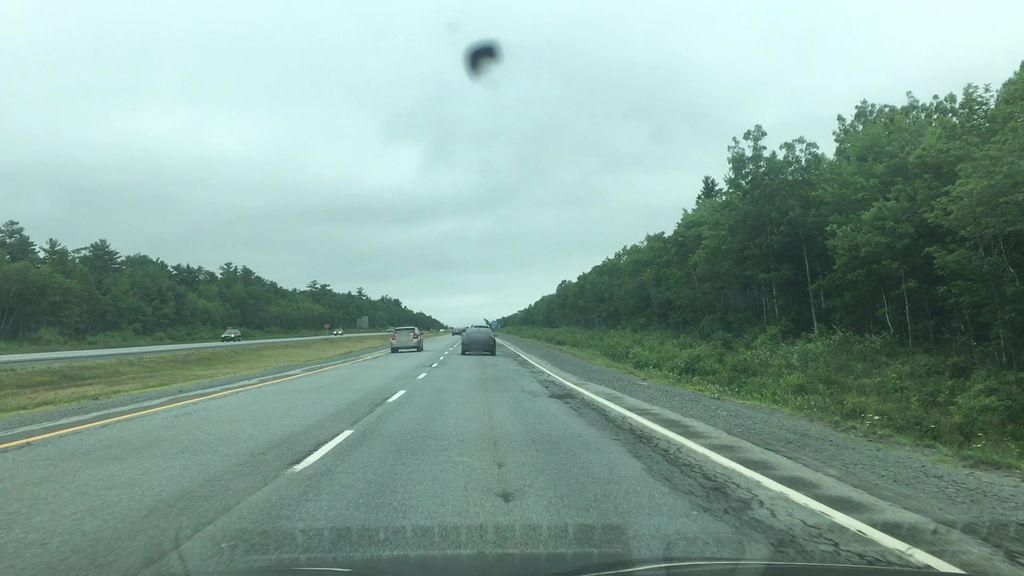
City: halifax